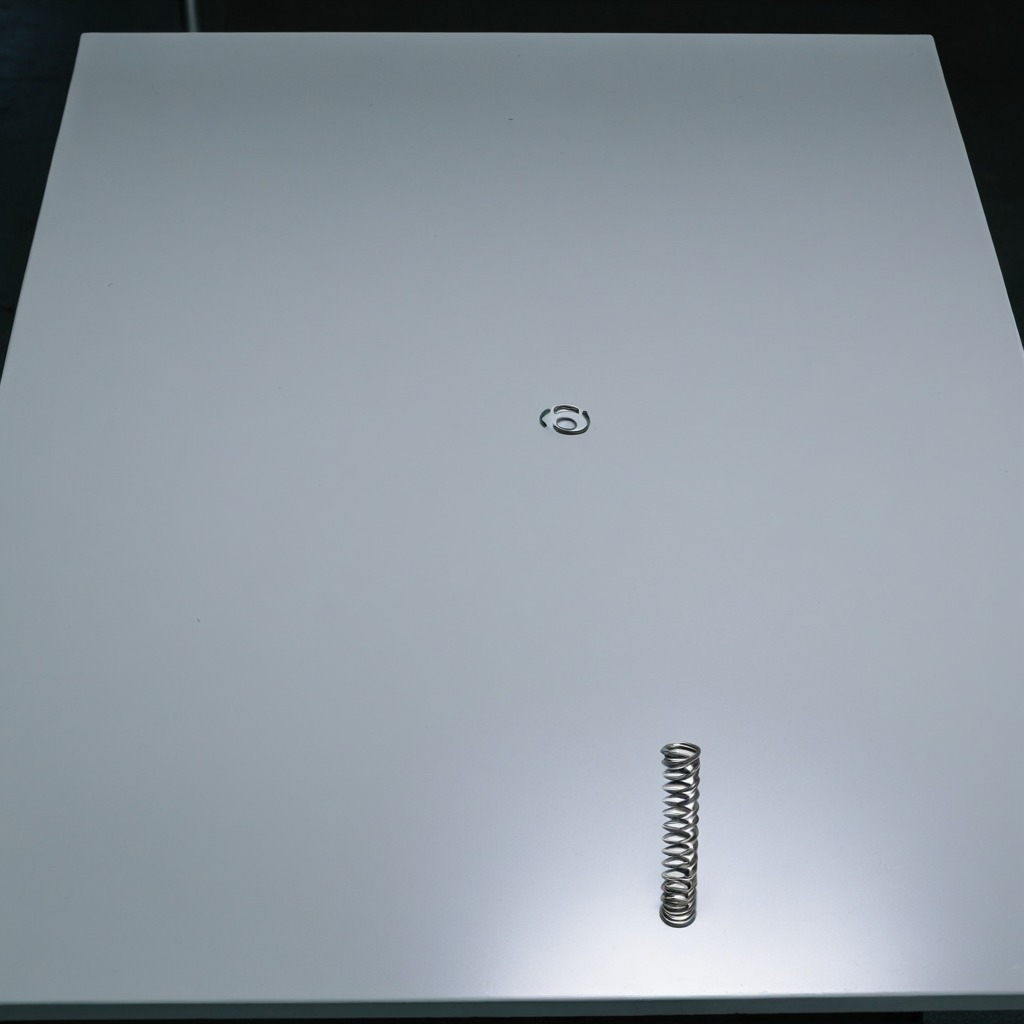
A coiled metal spring is lying on a clean empty table in a railway signal maintenance room lit by harsh overhead fluorescents.